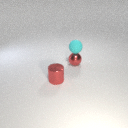
small red metal cylinder in front of small red metal sphere